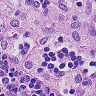
Metastatic tissue present: no